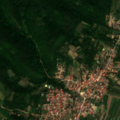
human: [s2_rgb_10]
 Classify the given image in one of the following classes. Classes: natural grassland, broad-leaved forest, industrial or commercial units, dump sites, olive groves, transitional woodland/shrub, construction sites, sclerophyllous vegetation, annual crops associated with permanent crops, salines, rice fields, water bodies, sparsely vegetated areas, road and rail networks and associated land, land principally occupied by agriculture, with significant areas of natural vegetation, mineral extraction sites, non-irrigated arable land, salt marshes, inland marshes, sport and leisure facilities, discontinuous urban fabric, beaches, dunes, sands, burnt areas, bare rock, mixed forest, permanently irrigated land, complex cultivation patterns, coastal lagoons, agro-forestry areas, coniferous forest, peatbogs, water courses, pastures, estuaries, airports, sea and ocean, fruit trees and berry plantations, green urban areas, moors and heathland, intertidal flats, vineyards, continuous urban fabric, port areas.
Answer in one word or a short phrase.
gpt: discontinuous urban fabric, non-irrigated arable land, complex cultivation patterns, land principally occupied by agriculture, with significant areas of natural vegetation, broad-leaved forest